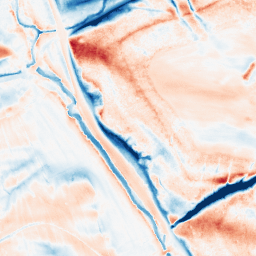
Category: classical
Decomposition family: gaussian_anisotropic
Decomposition parameters: sigma_x: 2
sigma_y: 10
Upsampling method: bicubic
Upsampling parameters: scale: 8
Upsampling scale: 8